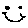
Label: smiley face